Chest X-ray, AP view. Patient: 31 years old, sex M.
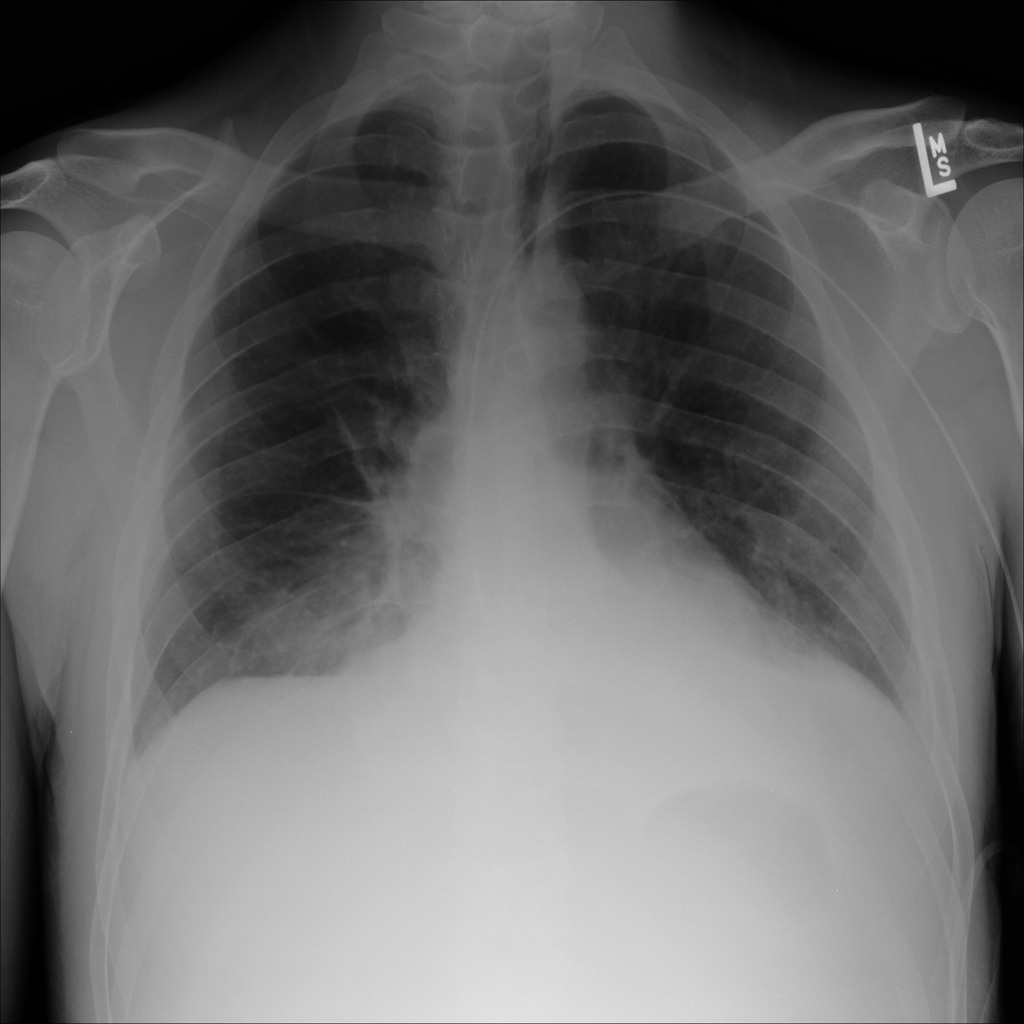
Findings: Effusion